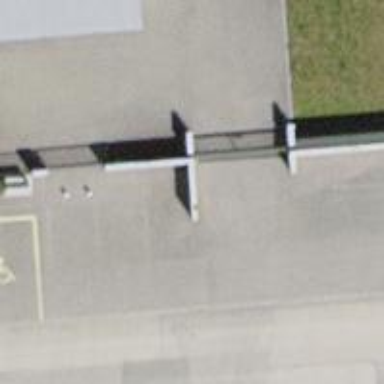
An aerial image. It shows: Gate.